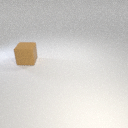
large brown rubber cube